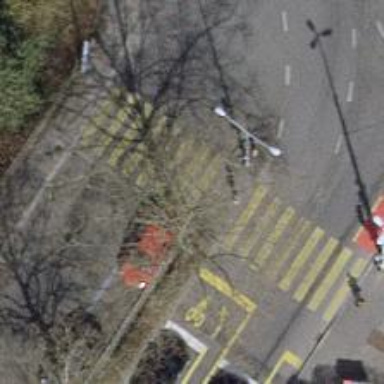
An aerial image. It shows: Crossing with traffic signals.